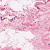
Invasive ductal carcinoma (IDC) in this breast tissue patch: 0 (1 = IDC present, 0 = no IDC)